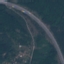
Label: Highway